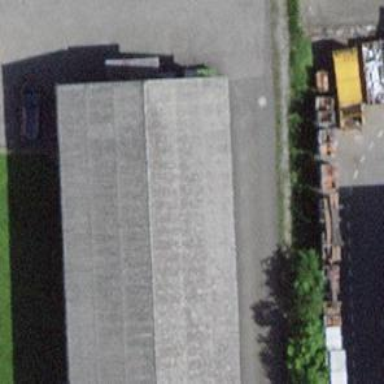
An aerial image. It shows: Outdoor shop.